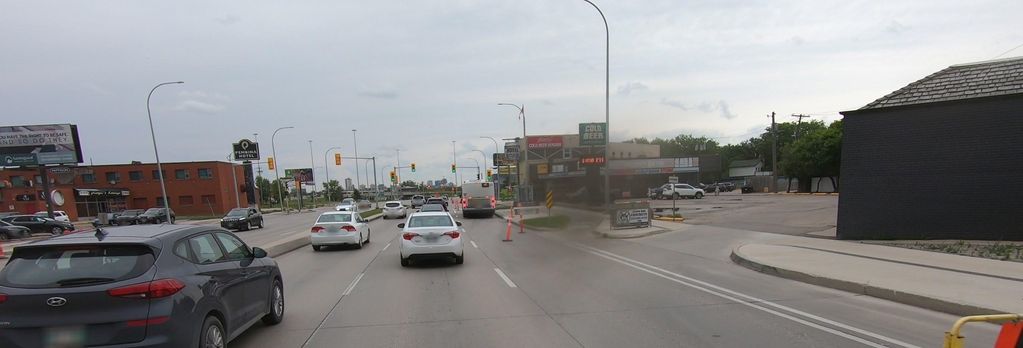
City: winnipeg